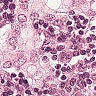
Metastatic tissue present: yes